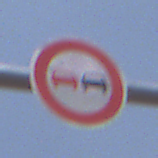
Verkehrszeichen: Ueberholverbot
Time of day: Midday
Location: Outdoor (Nature)
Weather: PartlyCloudy
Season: NotSpecified
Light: Natural